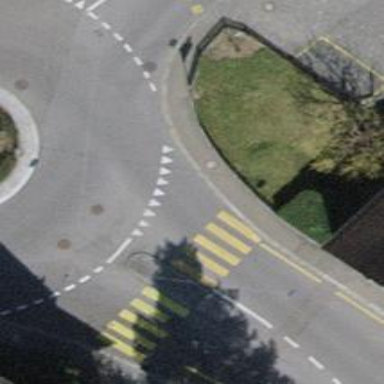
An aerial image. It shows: Kerb serving as barrier.